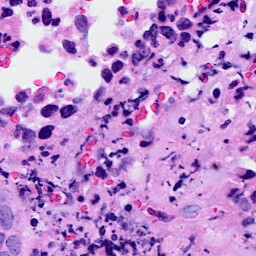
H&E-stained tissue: Breast